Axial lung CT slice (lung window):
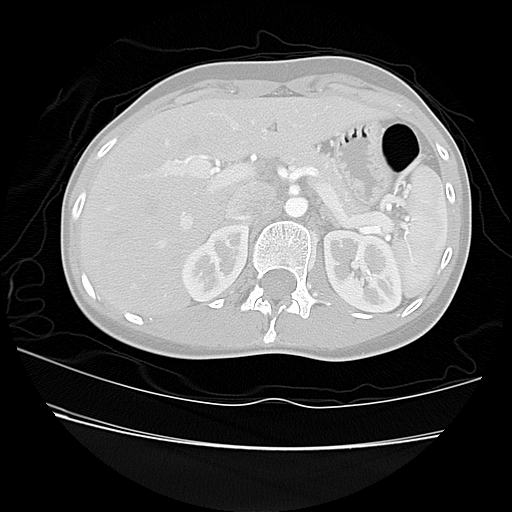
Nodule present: no